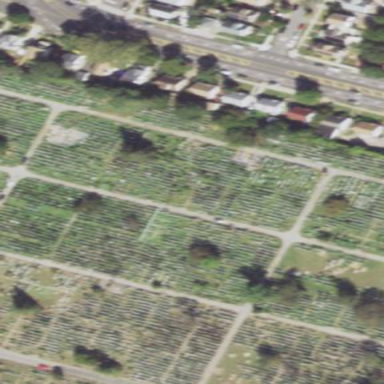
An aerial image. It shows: Sector within cemetery.